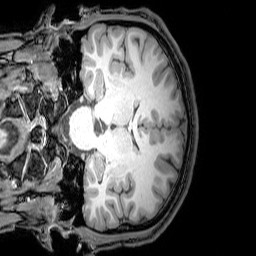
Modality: T1w
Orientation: coronal
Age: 24
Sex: male
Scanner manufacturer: philips
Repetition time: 0.008098 s
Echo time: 0.00371 s